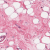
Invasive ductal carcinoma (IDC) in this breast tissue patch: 0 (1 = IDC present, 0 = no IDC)